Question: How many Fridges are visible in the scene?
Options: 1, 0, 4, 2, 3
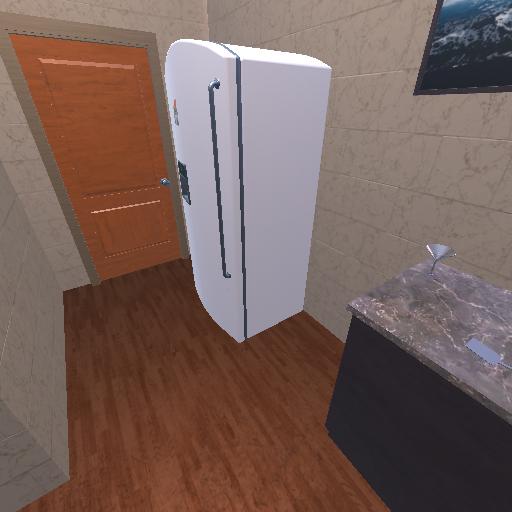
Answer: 1